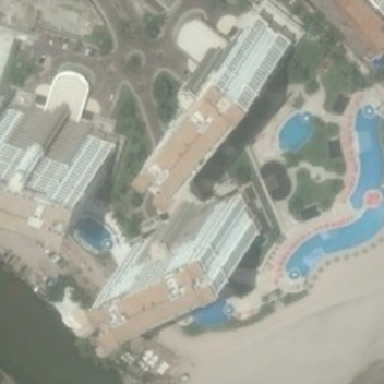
There are many styles of houses in the resort .